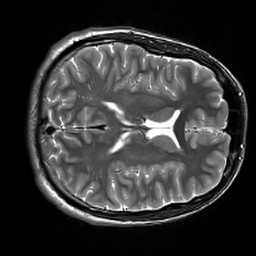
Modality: T2w
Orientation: axial
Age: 23
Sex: male
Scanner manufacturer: siemens
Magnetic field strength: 3 T
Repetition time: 7 s
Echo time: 0.09 s